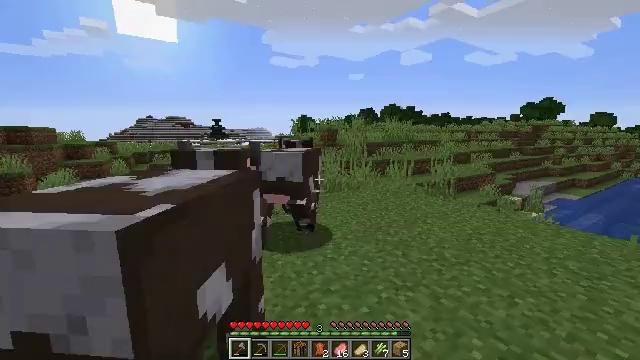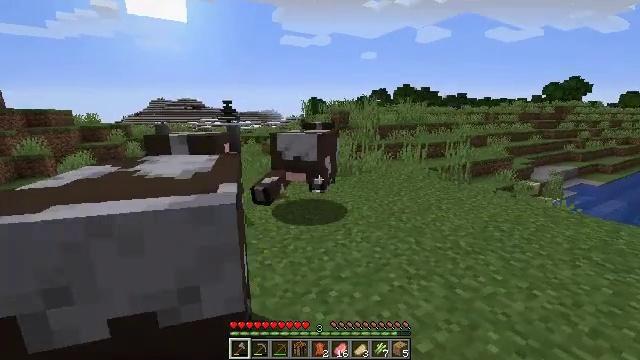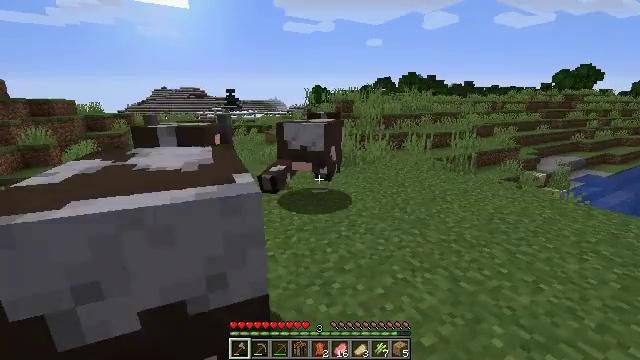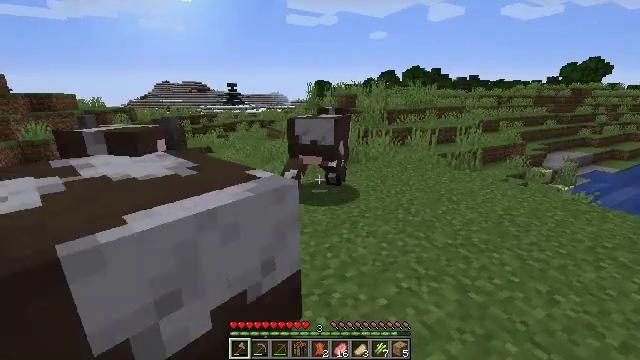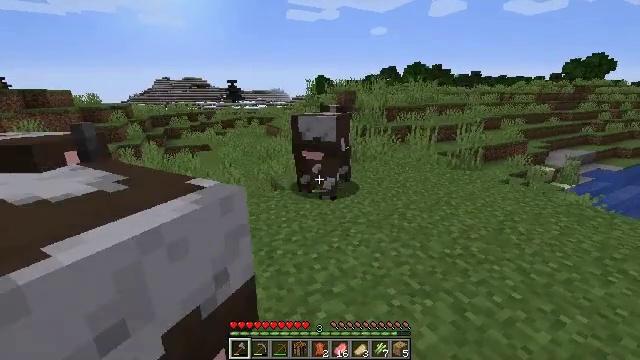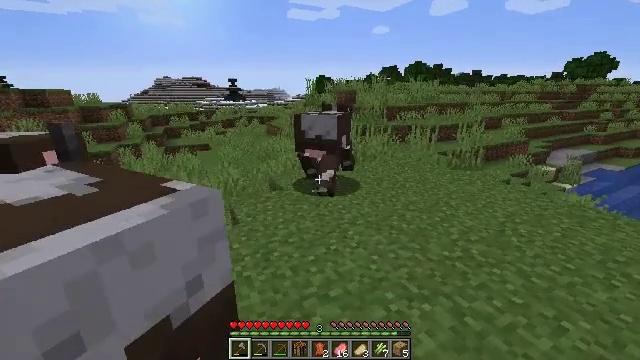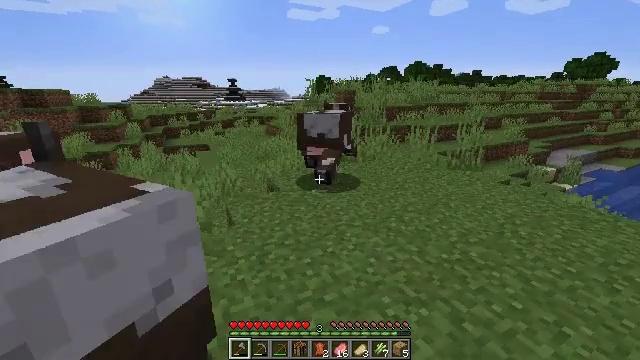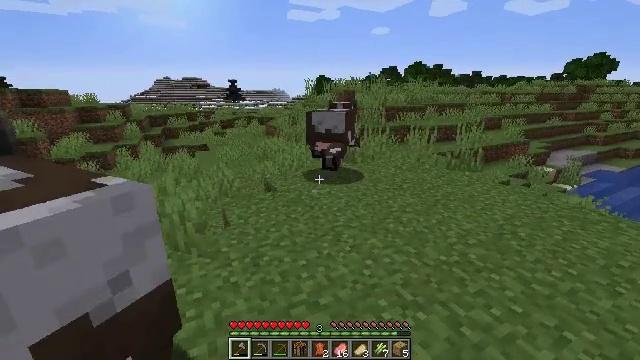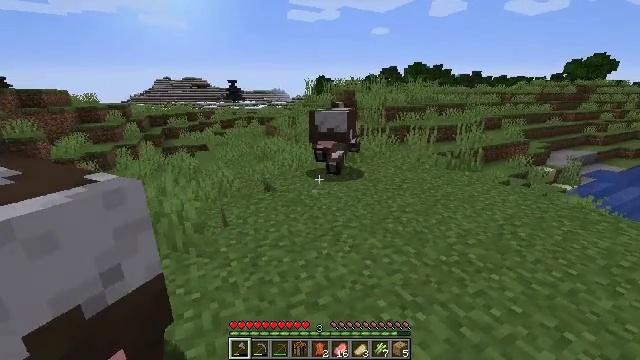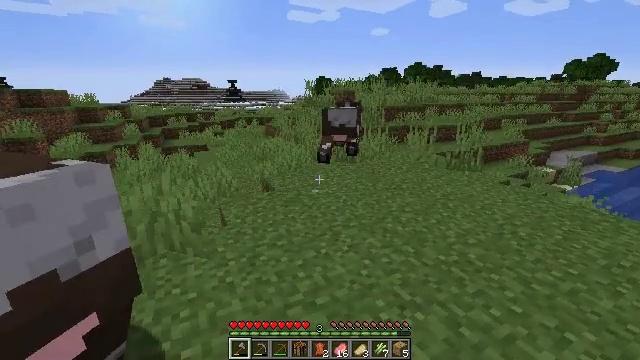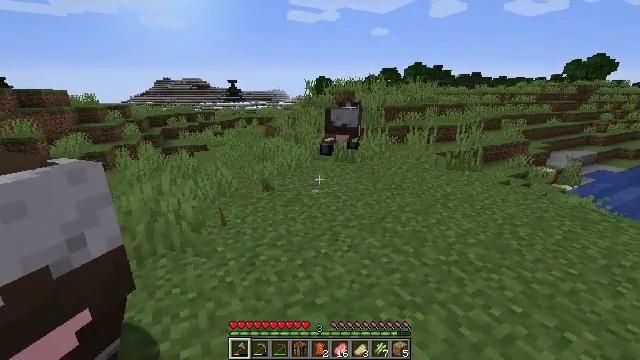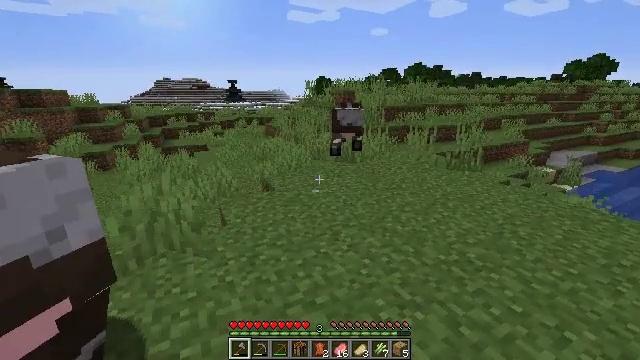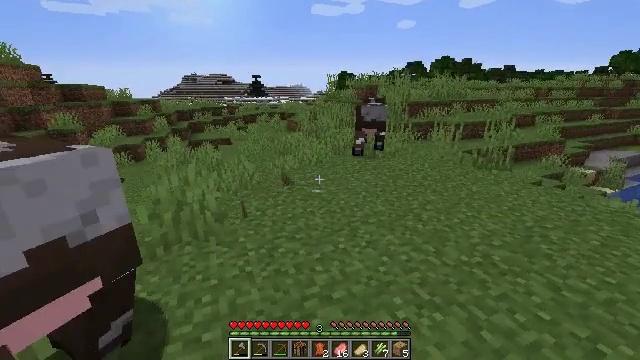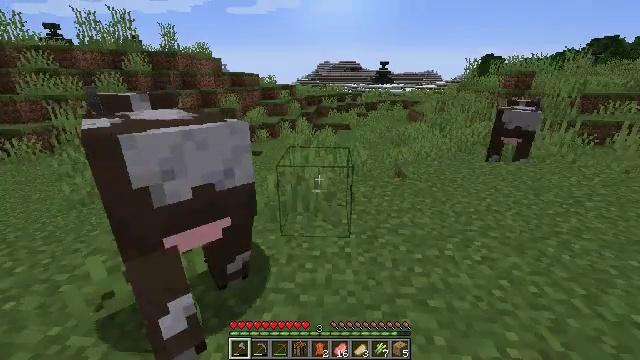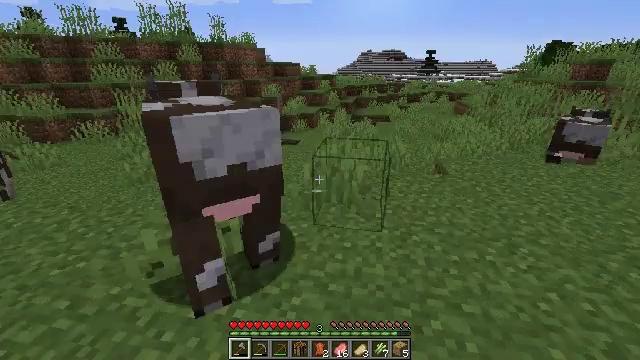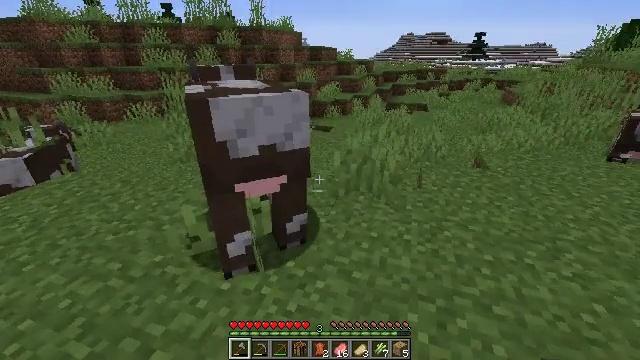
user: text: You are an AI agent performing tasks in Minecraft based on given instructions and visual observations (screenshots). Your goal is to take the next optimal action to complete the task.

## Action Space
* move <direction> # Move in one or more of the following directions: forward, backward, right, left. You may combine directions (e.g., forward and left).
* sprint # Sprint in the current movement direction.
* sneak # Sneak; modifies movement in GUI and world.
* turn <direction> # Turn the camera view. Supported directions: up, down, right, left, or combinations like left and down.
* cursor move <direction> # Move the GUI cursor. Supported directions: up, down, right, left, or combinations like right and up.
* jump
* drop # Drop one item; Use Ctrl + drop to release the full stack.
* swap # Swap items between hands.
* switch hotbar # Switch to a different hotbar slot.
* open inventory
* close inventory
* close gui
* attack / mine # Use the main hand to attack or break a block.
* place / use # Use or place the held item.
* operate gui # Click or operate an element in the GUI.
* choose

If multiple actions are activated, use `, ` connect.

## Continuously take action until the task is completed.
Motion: motion action
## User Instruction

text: Hunt a cow.
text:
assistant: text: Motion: move forward, turn left and down
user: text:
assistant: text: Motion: move forward, turn down, attack / mine
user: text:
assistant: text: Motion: move forward and move right, turn down, attack / mine
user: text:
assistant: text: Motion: move forward and move right, attack / mine
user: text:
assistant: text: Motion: no_op
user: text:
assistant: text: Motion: no_op
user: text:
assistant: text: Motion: no_op
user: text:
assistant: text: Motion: no_op
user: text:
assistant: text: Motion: no_op
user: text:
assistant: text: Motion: no_op
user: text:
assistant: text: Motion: no_op
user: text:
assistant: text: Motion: turn left and down
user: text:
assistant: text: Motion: turn left and down
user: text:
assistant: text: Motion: turn left and down
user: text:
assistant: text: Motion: turn left and down
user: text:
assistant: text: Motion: turn left and down
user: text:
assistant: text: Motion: turn left
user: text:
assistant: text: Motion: turn left
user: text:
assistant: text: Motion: turn left
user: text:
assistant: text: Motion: no_op
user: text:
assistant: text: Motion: move forward, turn left and up
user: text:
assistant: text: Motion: move forward
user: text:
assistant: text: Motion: move forward
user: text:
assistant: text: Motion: move forward
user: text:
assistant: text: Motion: move forward
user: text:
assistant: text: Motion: move forward
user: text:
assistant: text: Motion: move forward, turn left
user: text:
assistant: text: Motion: move forward, turn left
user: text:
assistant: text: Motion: move forward, turn left, jump
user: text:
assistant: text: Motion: move forward, turn left and down, jump